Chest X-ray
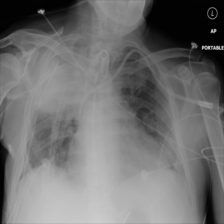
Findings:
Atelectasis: negative
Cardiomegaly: negative
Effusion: negative
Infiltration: negative
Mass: negative
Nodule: negative
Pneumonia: negative
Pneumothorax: negative
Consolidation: negative
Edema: negative
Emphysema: negative
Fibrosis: negative
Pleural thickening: negative
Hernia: negative